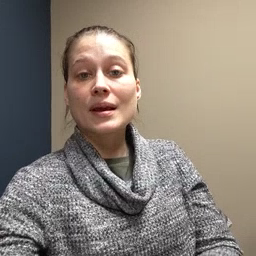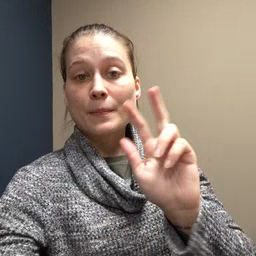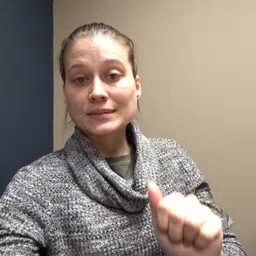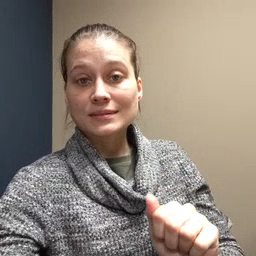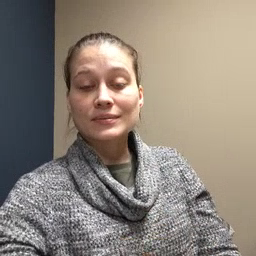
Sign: pizza